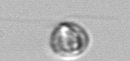
Label: Dinophyceae